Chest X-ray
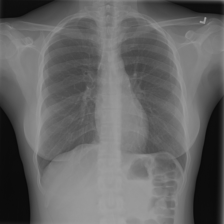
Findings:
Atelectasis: negative
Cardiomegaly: negative
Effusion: negative
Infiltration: negative
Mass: negative
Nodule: negative
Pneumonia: negative
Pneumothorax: negative
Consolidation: negative
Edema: negative
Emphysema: negative
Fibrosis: negative
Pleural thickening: negative
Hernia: negative